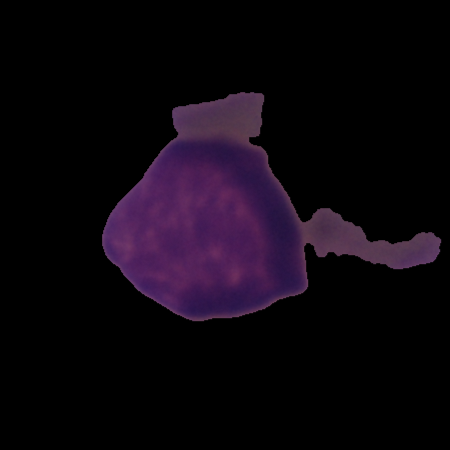
Label: cancer